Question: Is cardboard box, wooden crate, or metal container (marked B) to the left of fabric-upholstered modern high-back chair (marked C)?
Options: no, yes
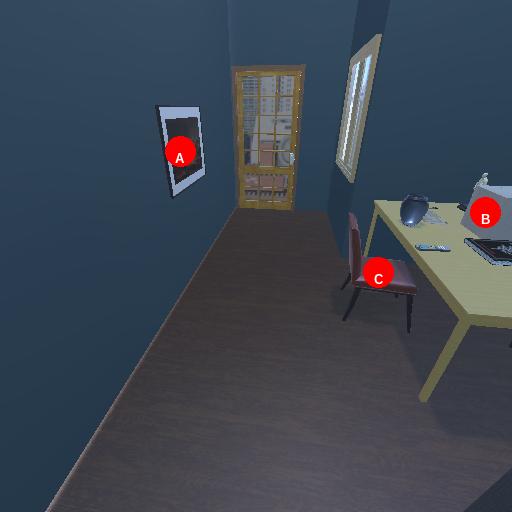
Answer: no